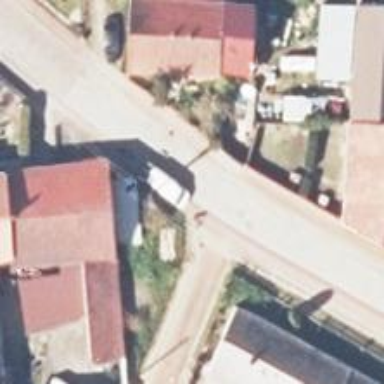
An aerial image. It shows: Residential road.